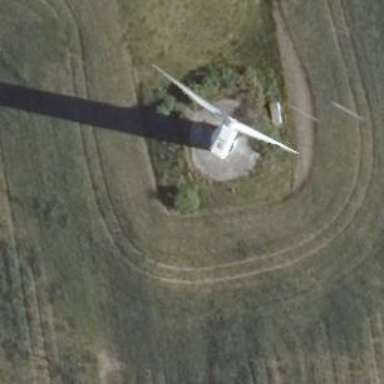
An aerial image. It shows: Wind-powered generator.